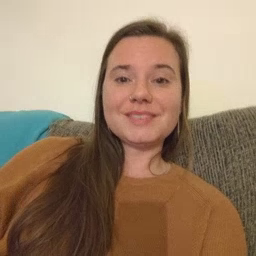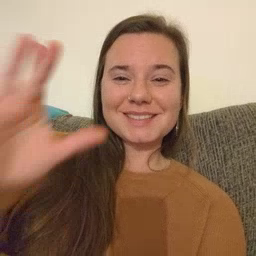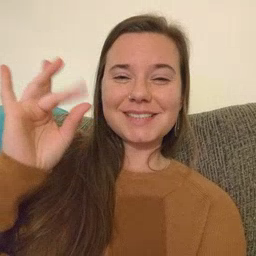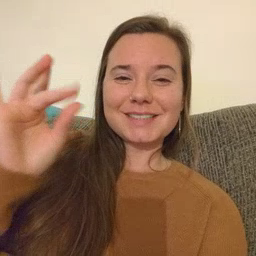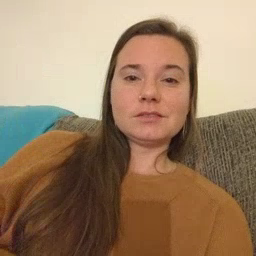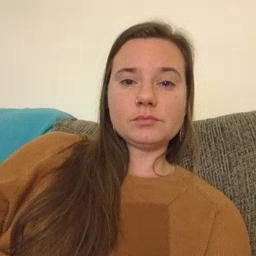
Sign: sticky